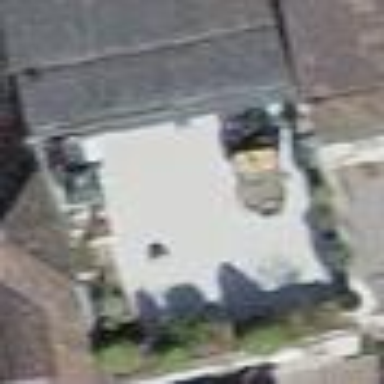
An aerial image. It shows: Building with tile roof.